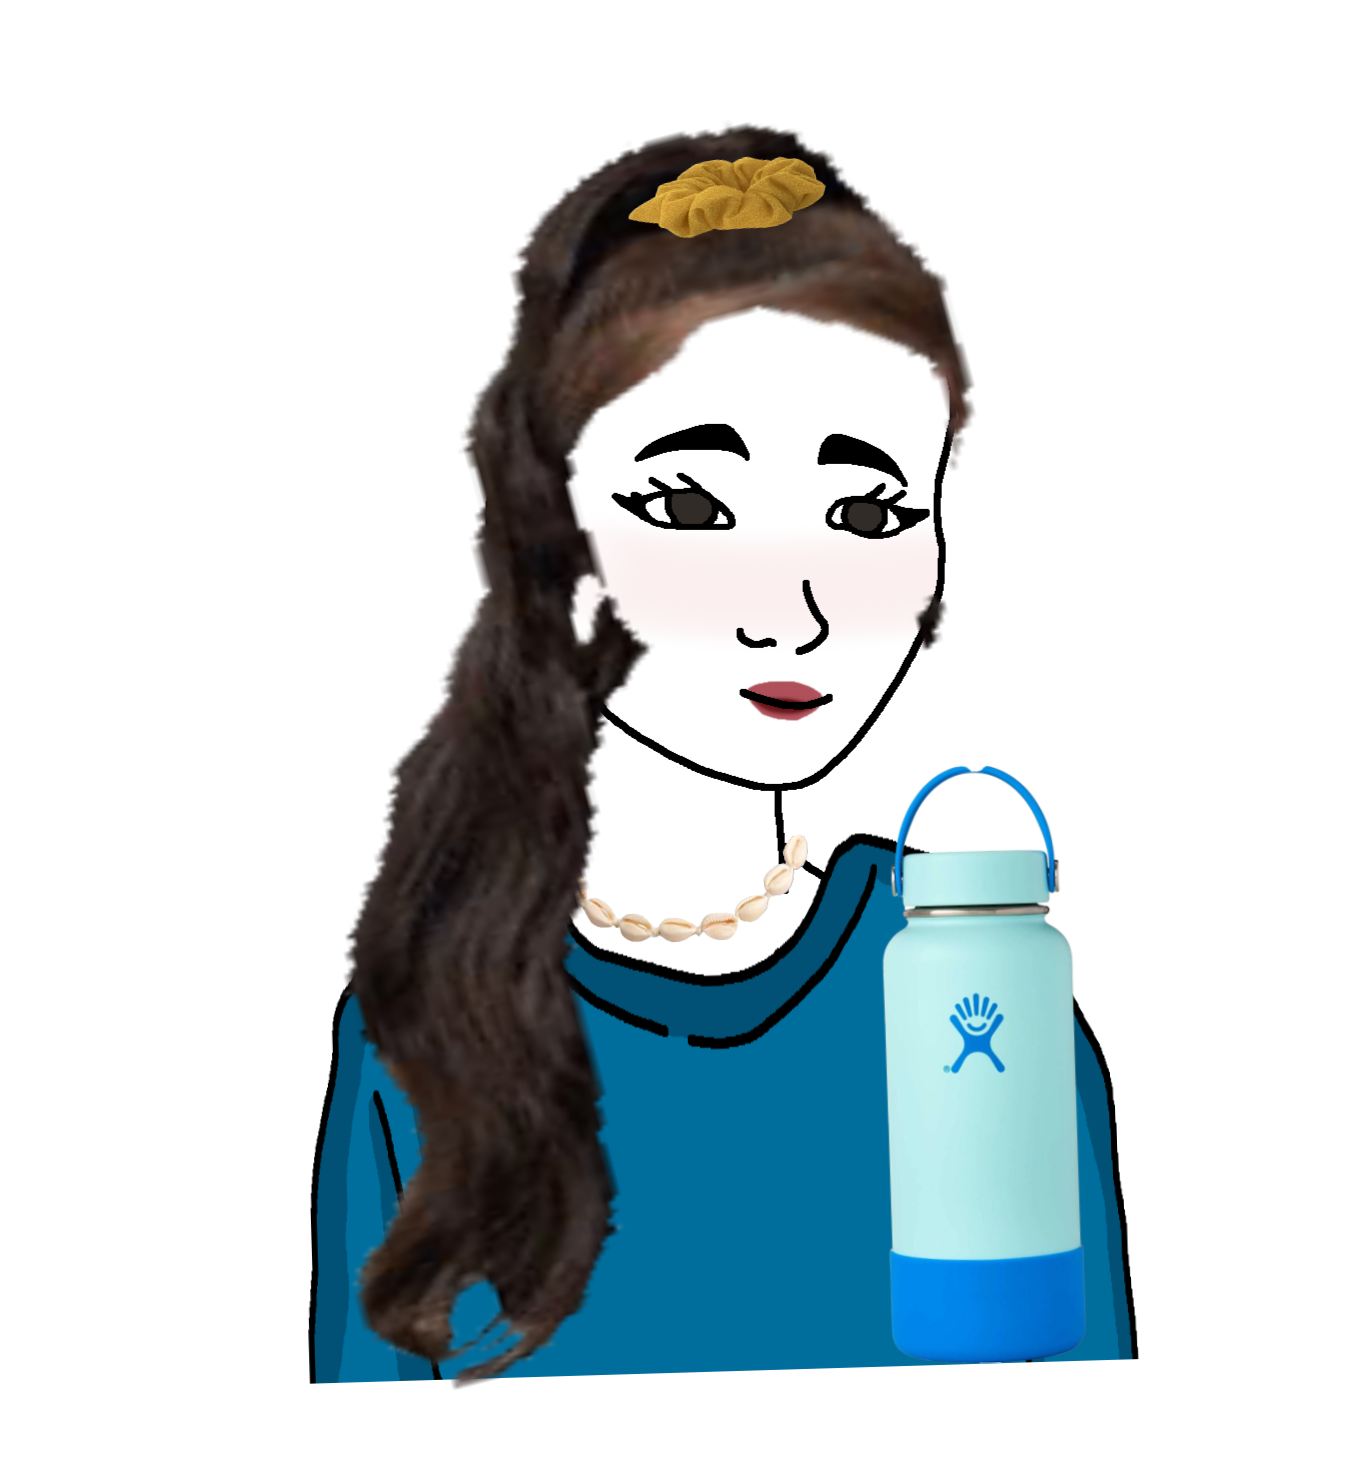
Label: 5_Doomer_Girl